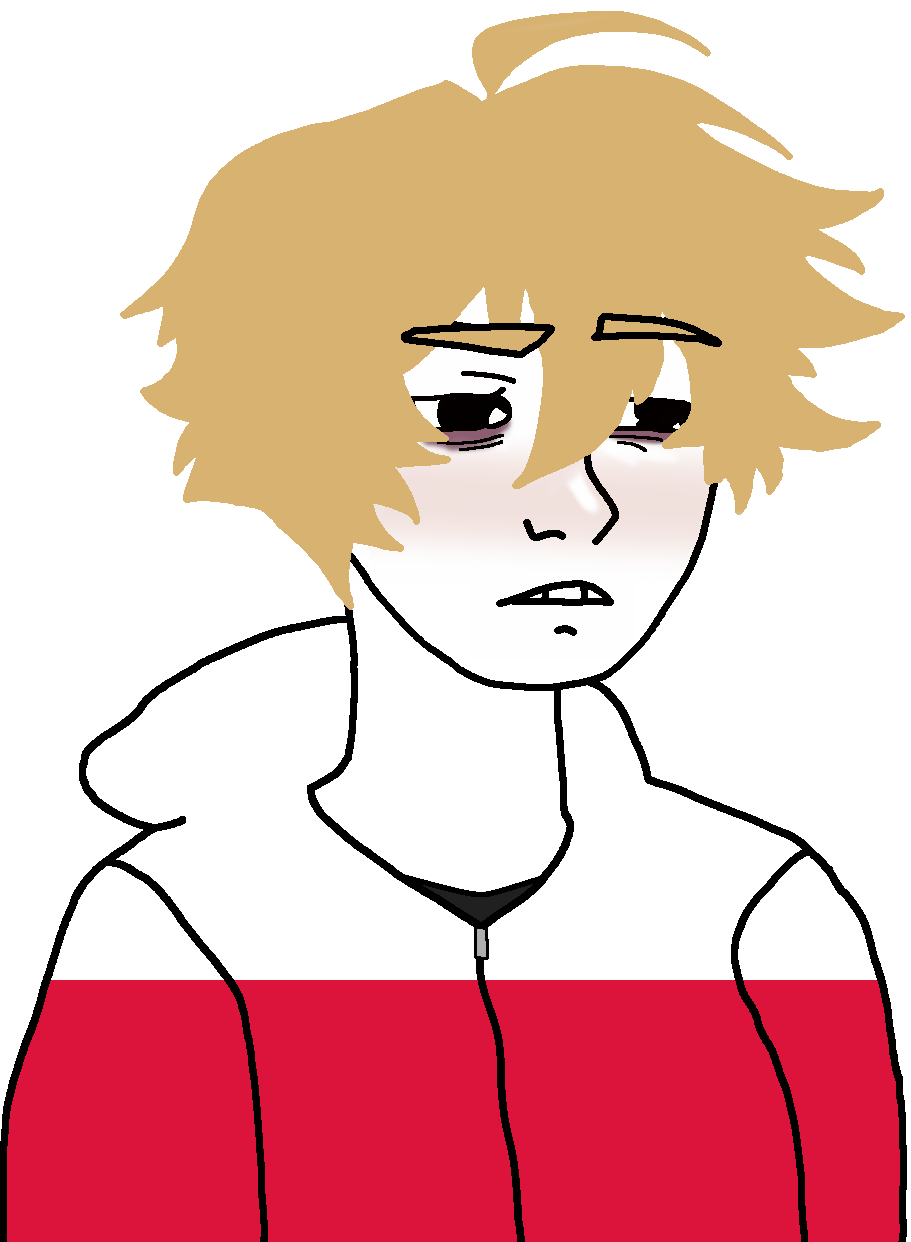
Label: 5_Twinkjak